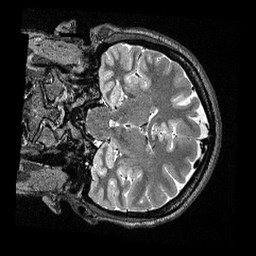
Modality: T2w
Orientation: coronal
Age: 24
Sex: female
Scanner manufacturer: siemens
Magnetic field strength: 3 T
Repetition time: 3.2 s
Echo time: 0.479 s